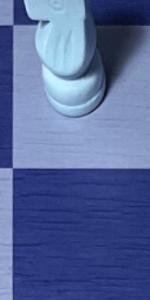
Label: Empty